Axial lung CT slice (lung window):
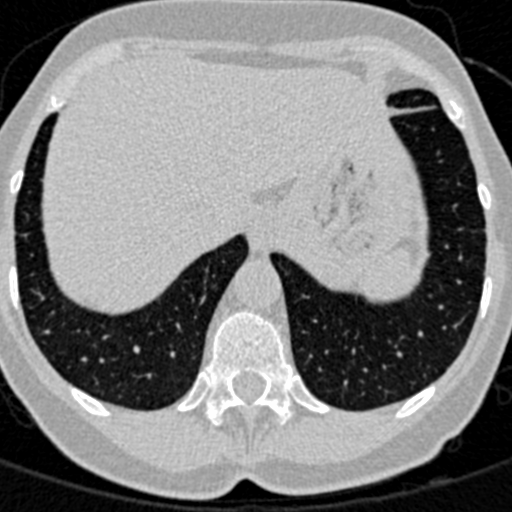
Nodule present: no